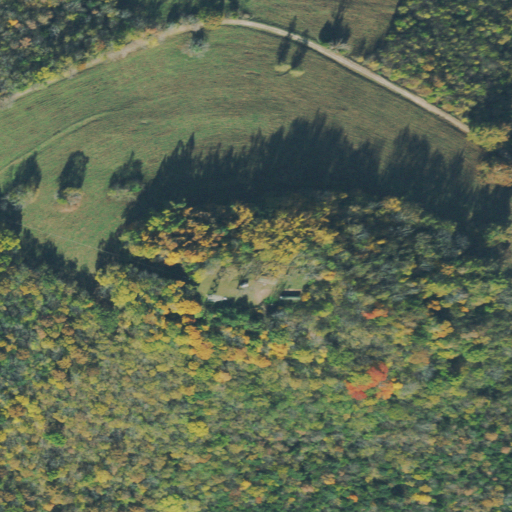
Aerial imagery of mountain in Tennessee named Winfree Knob containing deciduous forest, pasture, open development, mixed forest, evergreen forest, shrub, and low intensity development